Question: This is my code to display the content from 'firebase'. But when the content is more, '..' will be displayed as shown in the image.
How do I make it to adjust the height automatically and display the full content instead of ..?
Screen-shot of the activity

'''
Public class InstituteMessageBoard extends AppCompatActivity {
protected void onCreate(Bundle savedInstanceState) {
super.onCreate(savedInstanceState);
setContentView(R.layout.activity_institute_message_board);
insTool = (Toolbar) findViewById(R.id.institute_toolbar);
setSupportActionBar(insTool);
getSupportActionBar().setDisplayHomeAsUpEnabled(true);
getSupportActionBar().setTitle("Institute Notice");
listView = (ListView) findViewById(R.id.listView);
dRef = FirebaseDatabase.getInstance().getReference();
adapter = new ArrayAdapter<String>(this, android.R.layout.simple_dropdown_item_1line, list);
listView.setAdapter(adapter);
DatabaseReference classPostRef = dRef.child("admin").child("classPost");
classPostRef.addChildEventListener(new ChildEventListener() {
@Override
public void onChildAdded(DataSnapshot dataSnapshot, String s) {
String post = dataSnapshot.child("post").getValue(String.class);
list.add(post);
adapter.notifyDataSetChanged();
}
}
'''
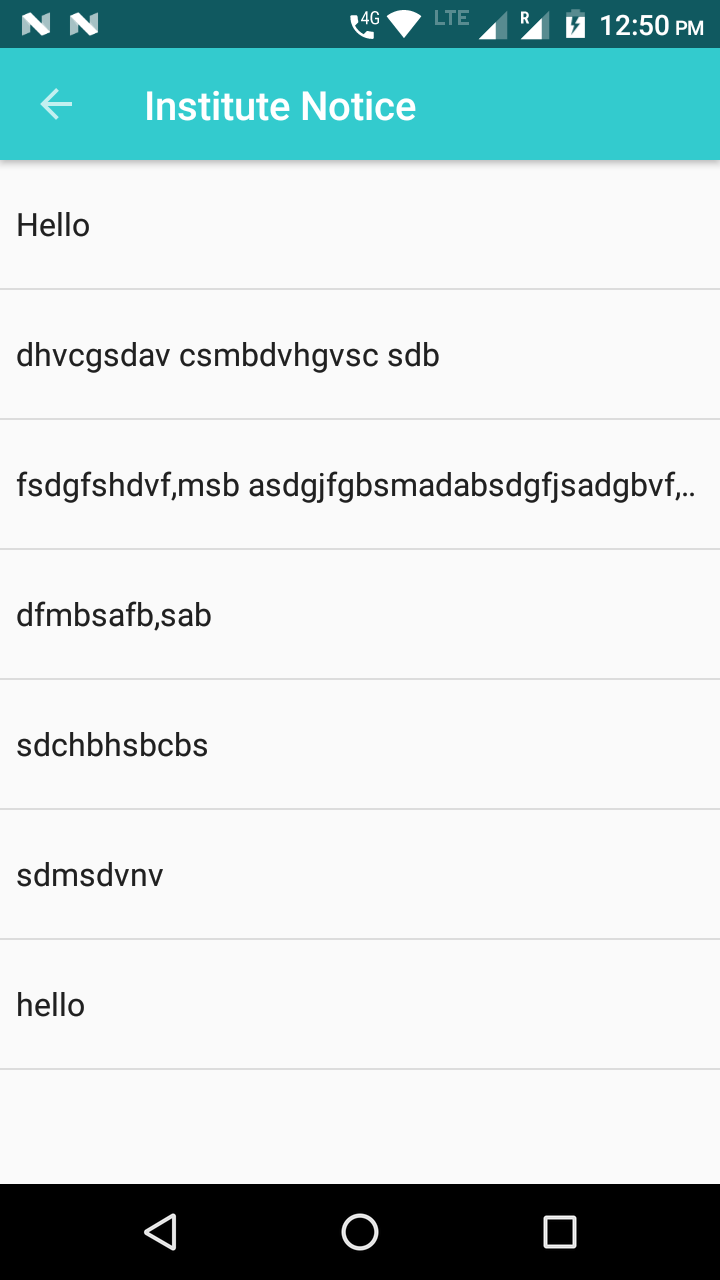
Answer: You are using default 'ArrayAdapter' with 'simple_dropdown_item_1line' this layout.
It has single 'Textview' with 'android:singleLine="true"' cause of which data is showing in one line only.
Switch to custom 'ArrayAdapter' and create 'row' layout as per your requirement.
<URL>